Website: macys
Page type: newsletter-management
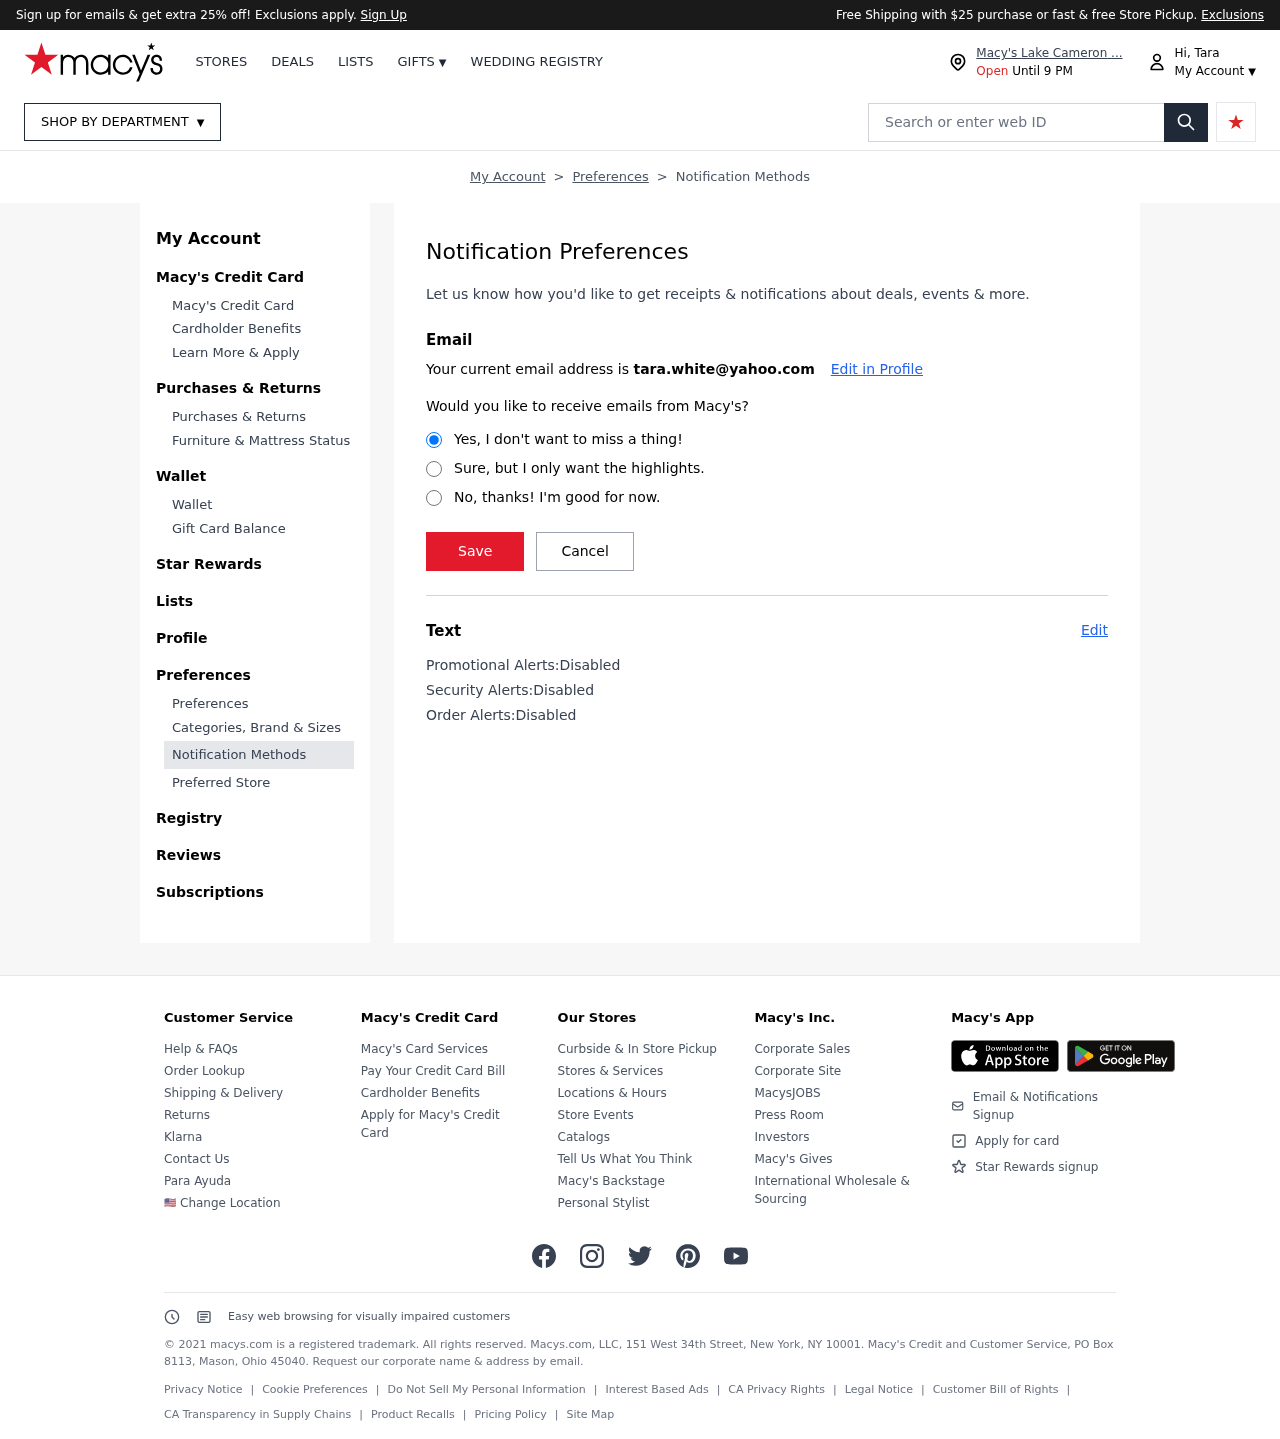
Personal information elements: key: PII_EMAIL
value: tara.white@yahoo.com
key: PII_FIRSTNAME
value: Hi, Tara
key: PII_LOCATION1_CITY
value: Macy's Lake Cameron ...
Search elements: key: HEADER_SEARCH
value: Search or enter web ID